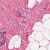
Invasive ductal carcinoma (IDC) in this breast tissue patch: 0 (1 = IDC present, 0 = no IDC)